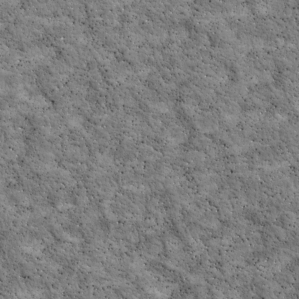
Label: non_frost